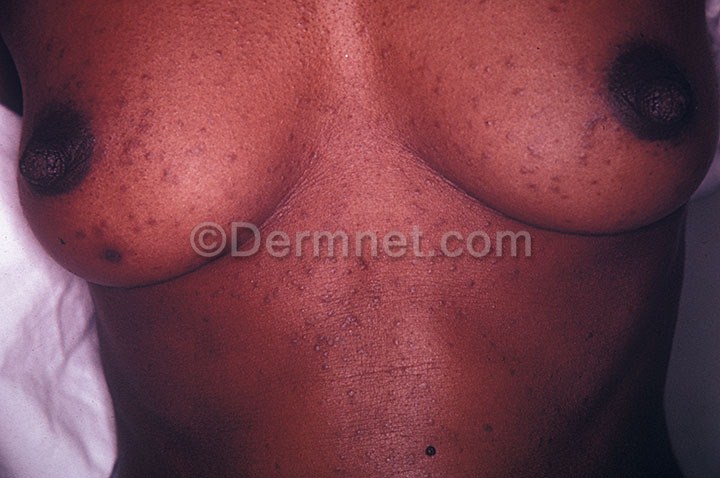
Disease: Seborrheic Keratoses and other Benign Tumors